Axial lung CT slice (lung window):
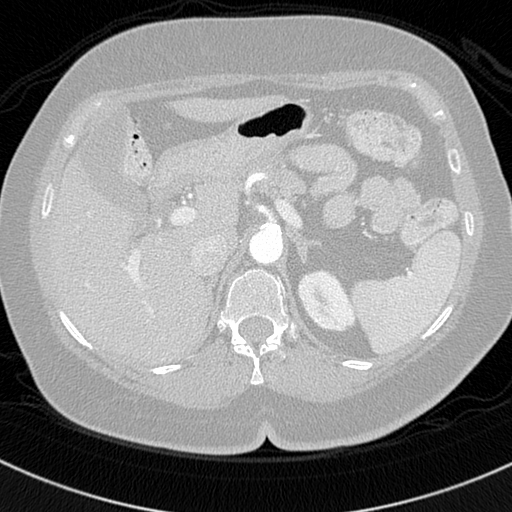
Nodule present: no